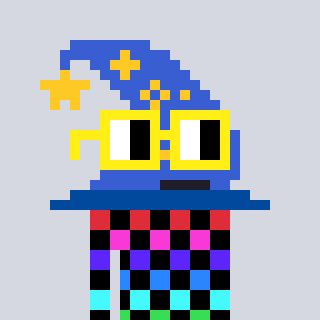
a pixel art character with square yellow glasses, a wizard hat-shaped head and a grayscale-colored body on a cool background